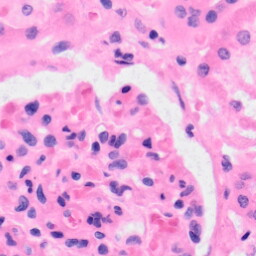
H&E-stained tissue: Kidney